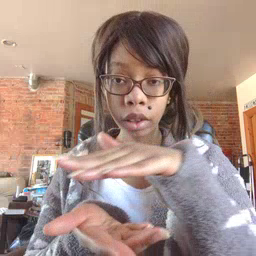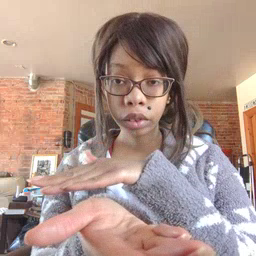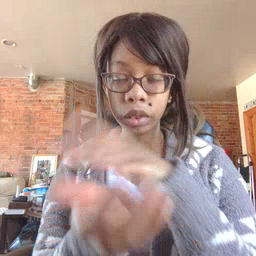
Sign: mitten